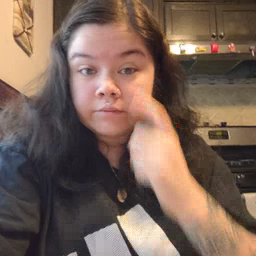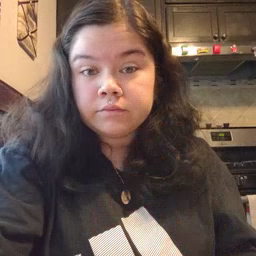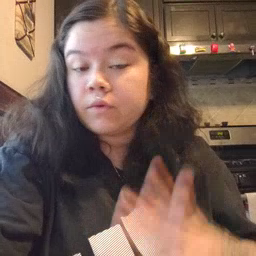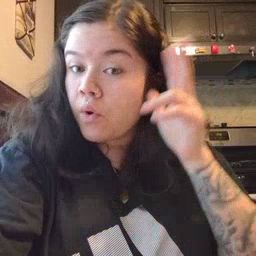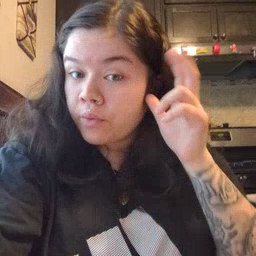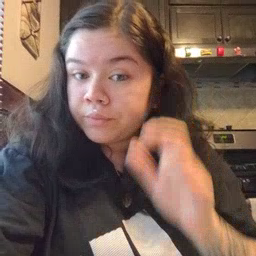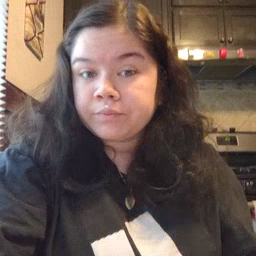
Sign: hear